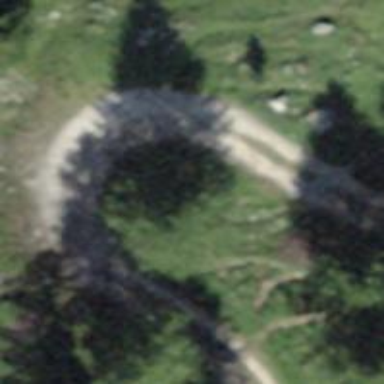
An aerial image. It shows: Track with pebblestone surface. The track has grade4 tracktype.